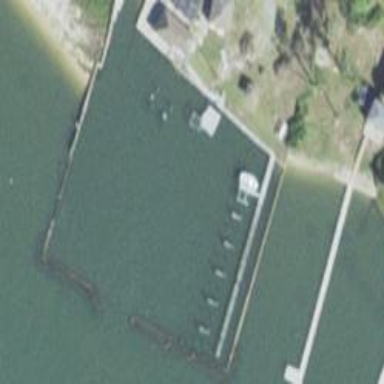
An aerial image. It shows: Pier with mooring facilities.